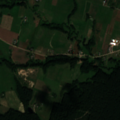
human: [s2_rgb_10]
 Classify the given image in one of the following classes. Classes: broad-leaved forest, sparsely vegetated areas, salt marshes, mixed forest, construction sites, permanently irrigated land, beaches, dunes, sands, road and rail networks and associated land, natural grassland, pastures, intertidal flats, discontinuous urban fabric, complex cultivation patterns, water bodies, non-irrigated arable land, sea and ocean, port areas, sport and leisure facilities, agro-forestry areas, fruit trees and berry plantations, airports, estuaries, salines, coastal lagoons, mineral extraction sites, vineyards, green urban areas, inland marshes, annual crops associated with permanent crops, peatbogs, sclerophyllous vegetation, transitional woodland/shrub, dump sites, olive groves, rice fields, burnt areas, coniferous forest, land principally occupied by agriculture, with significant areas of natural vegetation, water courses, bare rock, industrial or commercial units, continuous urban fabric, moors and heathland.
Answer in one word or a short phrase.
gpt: pastures, complex cultivation patterns, land principally occupied by agriculture, with significant areas of natural vegetation, coniferous forest